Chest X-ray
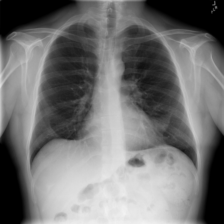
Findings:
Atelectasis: negative
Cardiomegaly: negative
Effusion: negative
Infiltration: negative
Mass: negative
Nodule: negative
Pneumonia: negative
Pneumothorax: negative
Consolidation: negative
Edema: negative
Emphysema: negative
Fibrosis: negative
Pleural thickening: negative
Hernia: negative